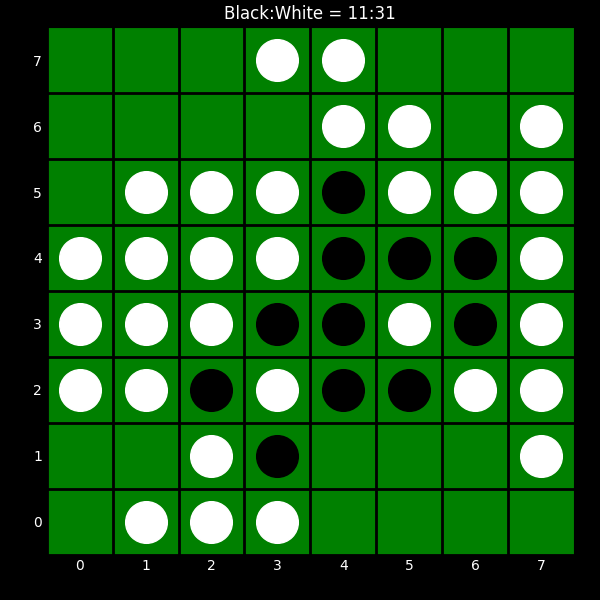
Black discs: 11
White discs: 31